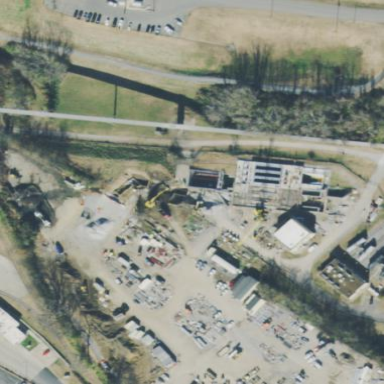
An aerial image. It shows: Water works facility.